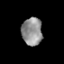
Tissue: lung
Cell type: Epithelial cells
Senescence score: 0.1428
Nuclear area (px): 556
Mean DAPI intensity: 144.923